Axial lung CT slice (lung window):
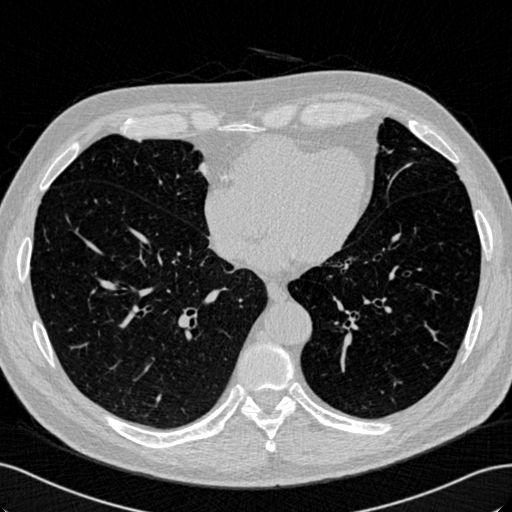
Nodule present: no